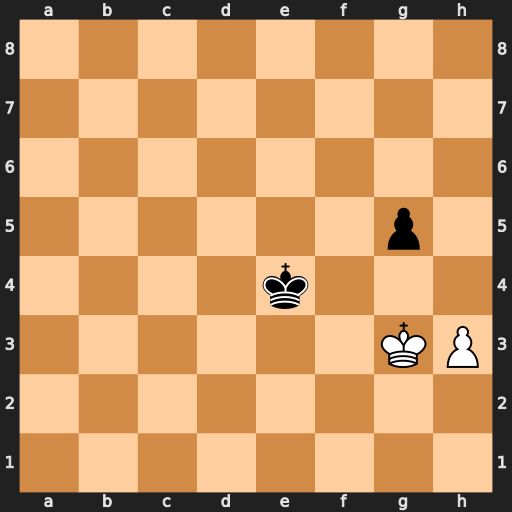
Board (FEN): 8/8/8/6p1/4k3/6KP/8/8
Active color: w
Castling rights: -
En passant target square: -
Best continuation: Kg4 Ke5 Kxg5 Ke6 Kg6 Ke7 Kg7